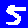
Digit: 5